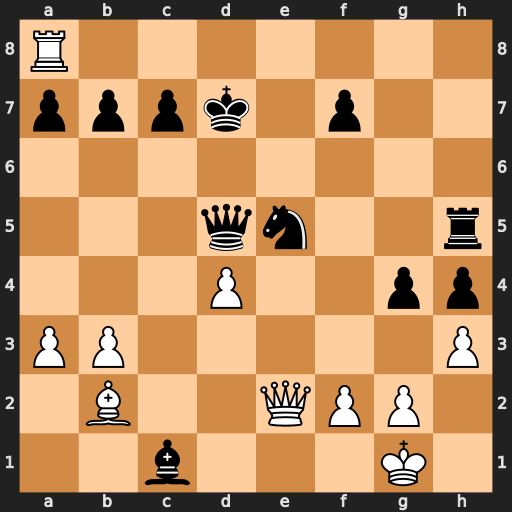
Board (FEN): R7/pppk1p2/8/3qn2r/3P2pp/PP5P/1B2QPP1/2b3K1
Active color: w
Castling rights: -
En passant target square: -
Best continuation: dxe5 Bxb2 Qxg4+ Kc6 Qxh5